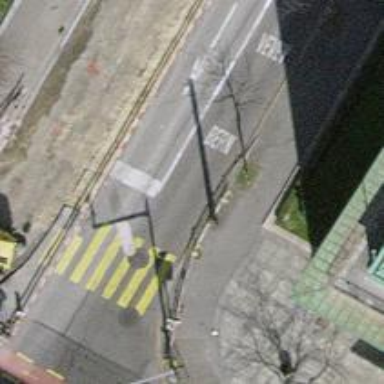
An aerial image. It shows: Road with traffic signals.